高三 · 度量几何学
17. 如图所示, 圆 $O$ 上一点 $C$ 在直径 $A B$ 上的射影为 $D, C D=4, B D=8$, 则线段 $D O$ 的长等于

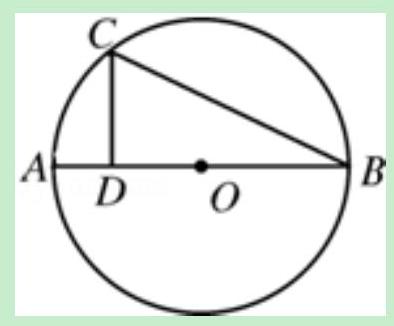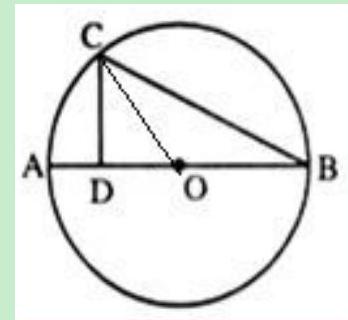
答案: 3
解析: ：解答：连接 OC,

$\because$ 圆 $\mathrm{O}$ 上一点 $\mathrm{C}$ 在直径 $\mathrm{AB}$ 上的射影为 $\mathrm{D}, \mathrm{CD}=4, \mathrm{BD}=8, \therefore \mathrm{CD} \perp \mathrm{BD}$,设圆半径为 $\mathrm{r}$, 在 Rt $\triangle \mathrm{ODC}$ 中, $\mathrm{CD}=4, \mathrm{OD}=8-\mathrm{r}, \mathrm{OC}=\mathrm{r}$, $\therefore 16+(8-r)^{2}=r^{2}$, 解得 $\mathrm{r}=5 . \therefore$ 线段 $\mathrm{DO}=8-5=3$.

故答案为: 3 .

分析: 本题主要考查了平行射影, 解决问题的关键是根据平行射影连接 $\mathrm{OC}$, 由圆 $\mathrm{O}$ 上一点 $C$ 在直径 $A B$ 上的射影为 $D, C D=4, B D=8$, 知 $C D \perp B D$, 设圆半径为 $r$, 在 Rt $\triangle O D C$ 中,
则 $16+(8-r)^{2}=r^{2}$, 解得 $r=5$. 由此能求出线段 $D O$ 的长.